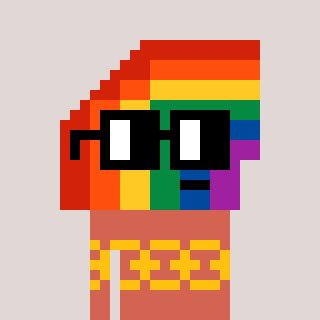
a pixel art character with square black glasses, a rainbow-shaped head and a peachy-colored body on a warm background